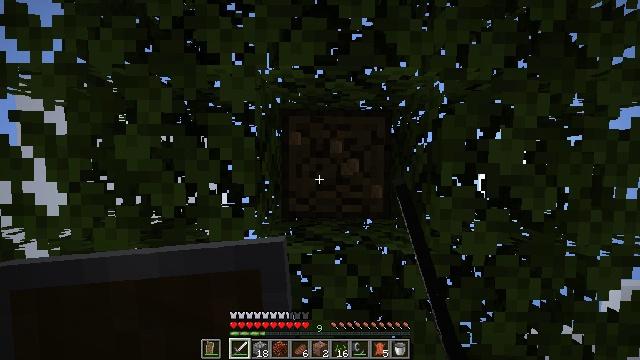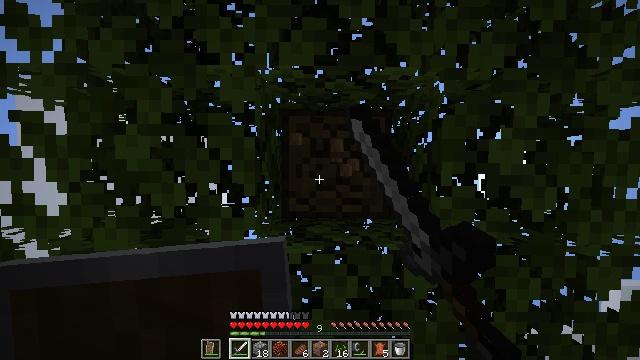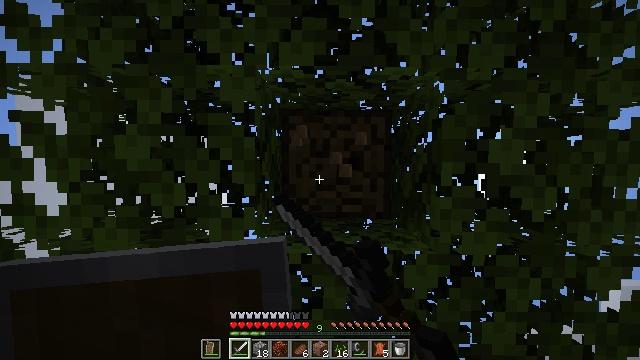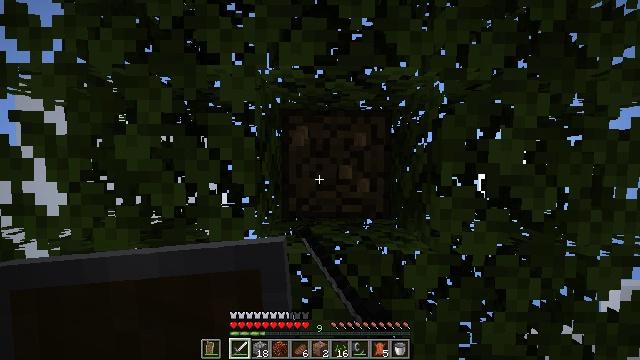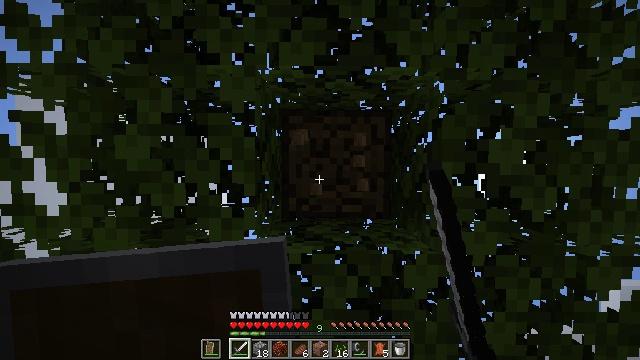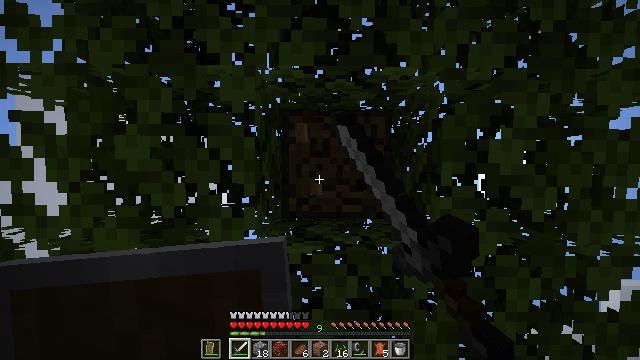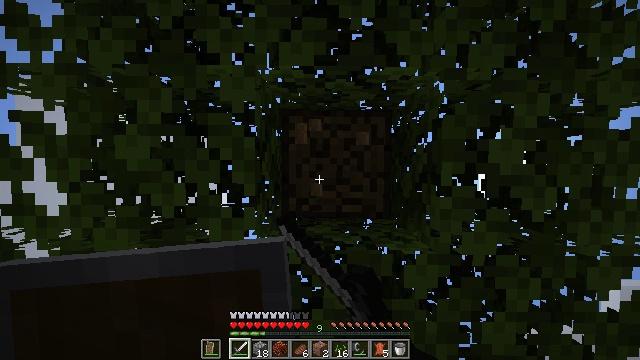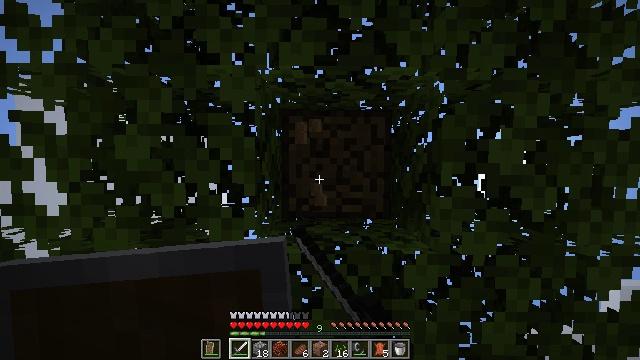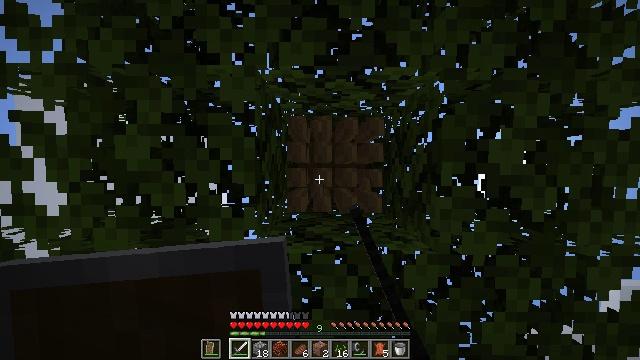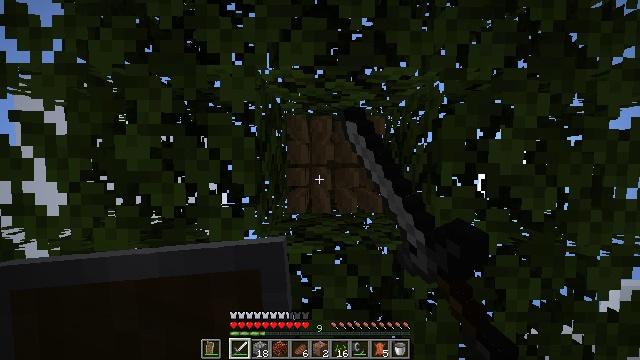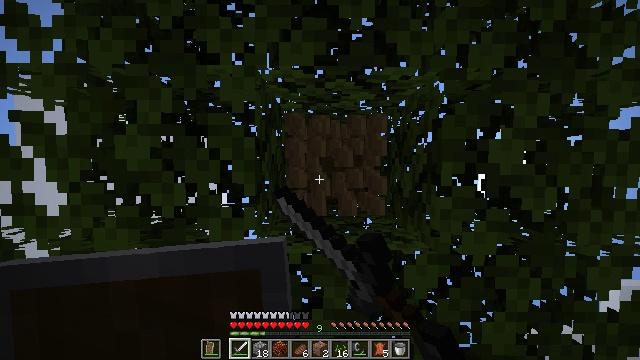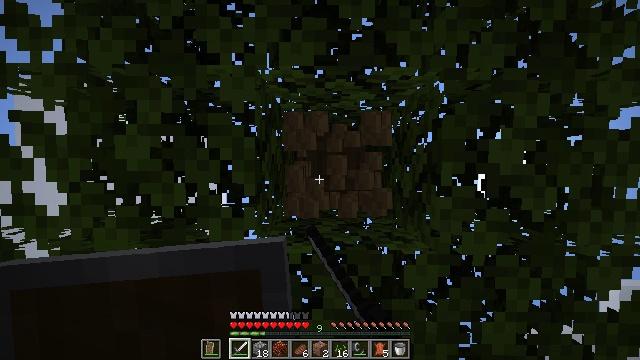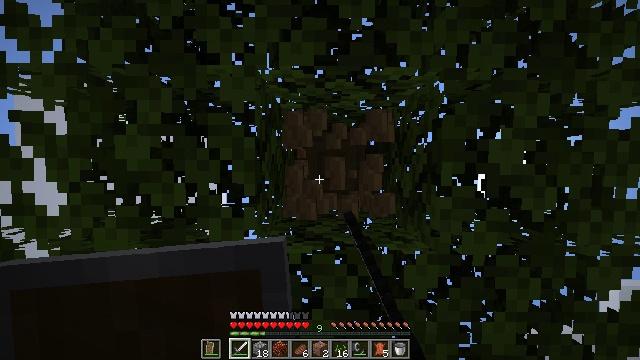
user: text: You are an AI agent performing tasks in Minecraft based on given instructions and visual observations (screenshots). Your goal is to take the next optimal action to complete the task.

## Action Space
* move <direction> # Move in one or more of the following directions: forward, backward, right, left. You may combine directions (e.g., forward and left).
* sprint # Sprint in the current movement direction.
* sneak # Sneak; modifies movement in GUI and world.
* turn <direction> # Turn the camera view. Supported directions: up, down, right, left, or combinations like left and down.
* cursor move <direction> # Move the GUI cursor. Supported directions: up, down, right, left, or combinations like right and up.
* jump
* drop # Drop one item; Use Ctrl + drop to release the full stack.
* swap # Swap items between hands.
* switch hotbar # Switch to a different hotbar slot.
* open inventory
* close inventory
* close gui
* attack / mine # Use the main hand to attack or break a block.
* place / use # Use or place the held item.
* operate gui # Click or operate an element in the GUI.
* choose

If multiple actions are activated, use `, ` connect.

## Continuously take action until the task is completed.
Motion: motion action
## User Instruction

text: Mine the oak log.
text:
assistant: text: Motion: attack / mine
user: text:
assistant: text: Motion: attack / mine
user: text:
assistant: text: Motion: attack / mine
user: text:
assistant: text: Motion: attack / mine
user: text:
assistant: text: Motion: attack / mine
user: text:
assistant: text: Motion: attack / mine
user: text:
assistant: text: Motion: attack / mine
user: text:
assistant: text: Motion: attack / mine
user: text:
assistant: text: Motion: attack / mine
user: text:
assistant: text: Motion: attack / mine
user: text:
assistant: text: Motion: attack / mine
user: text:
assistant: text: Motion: attack / mine
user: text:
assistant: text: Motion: attack / mine